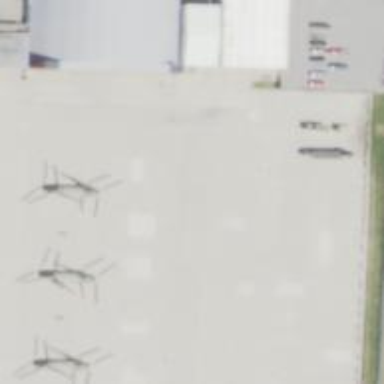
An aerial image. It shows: Image of helipad at airport.